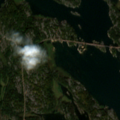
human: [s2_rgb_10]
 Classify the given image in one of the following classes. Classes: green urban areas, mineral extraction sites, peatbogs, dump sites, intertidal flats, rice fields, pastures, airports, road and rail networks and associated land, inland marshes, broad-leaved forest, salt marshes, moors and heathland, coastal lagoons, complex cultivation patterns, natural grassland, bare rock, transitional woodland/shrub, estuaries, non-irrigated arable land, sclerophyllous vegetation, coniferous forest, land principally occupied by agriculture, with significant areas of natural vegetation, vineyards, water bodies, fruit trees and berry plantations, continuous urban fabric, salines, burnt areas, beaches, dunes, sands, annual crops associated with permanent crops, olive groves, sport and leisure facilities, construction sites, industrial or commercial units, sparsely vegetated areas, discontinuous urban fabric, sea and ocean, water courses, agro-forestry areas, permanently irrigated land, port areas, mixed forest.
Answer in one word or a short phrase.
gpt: broad-leaved forest, mixed forest, sea and ocean